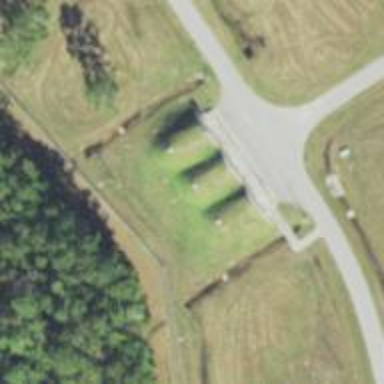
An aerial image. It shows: Military bunker for protection and defense.